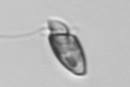
Label: Katodinium_or_Torodinium